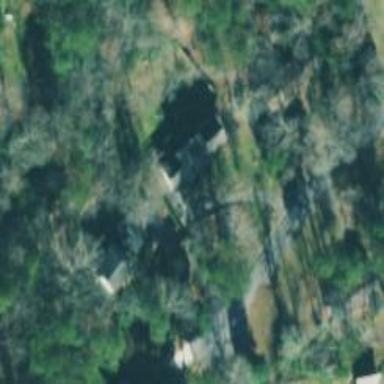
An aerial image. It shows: Driveway.